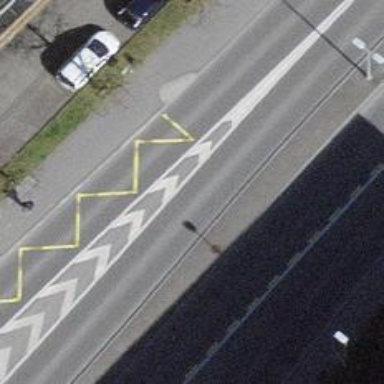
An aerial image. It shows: Bus stop with stop position for public transport.